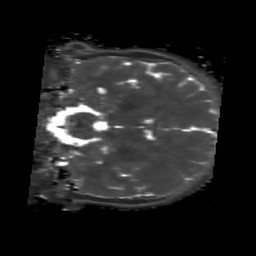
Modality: T2map
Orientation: coronal
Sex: male
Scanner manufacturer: siemens
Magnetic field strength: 3 T
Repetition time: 4 s